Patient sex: M
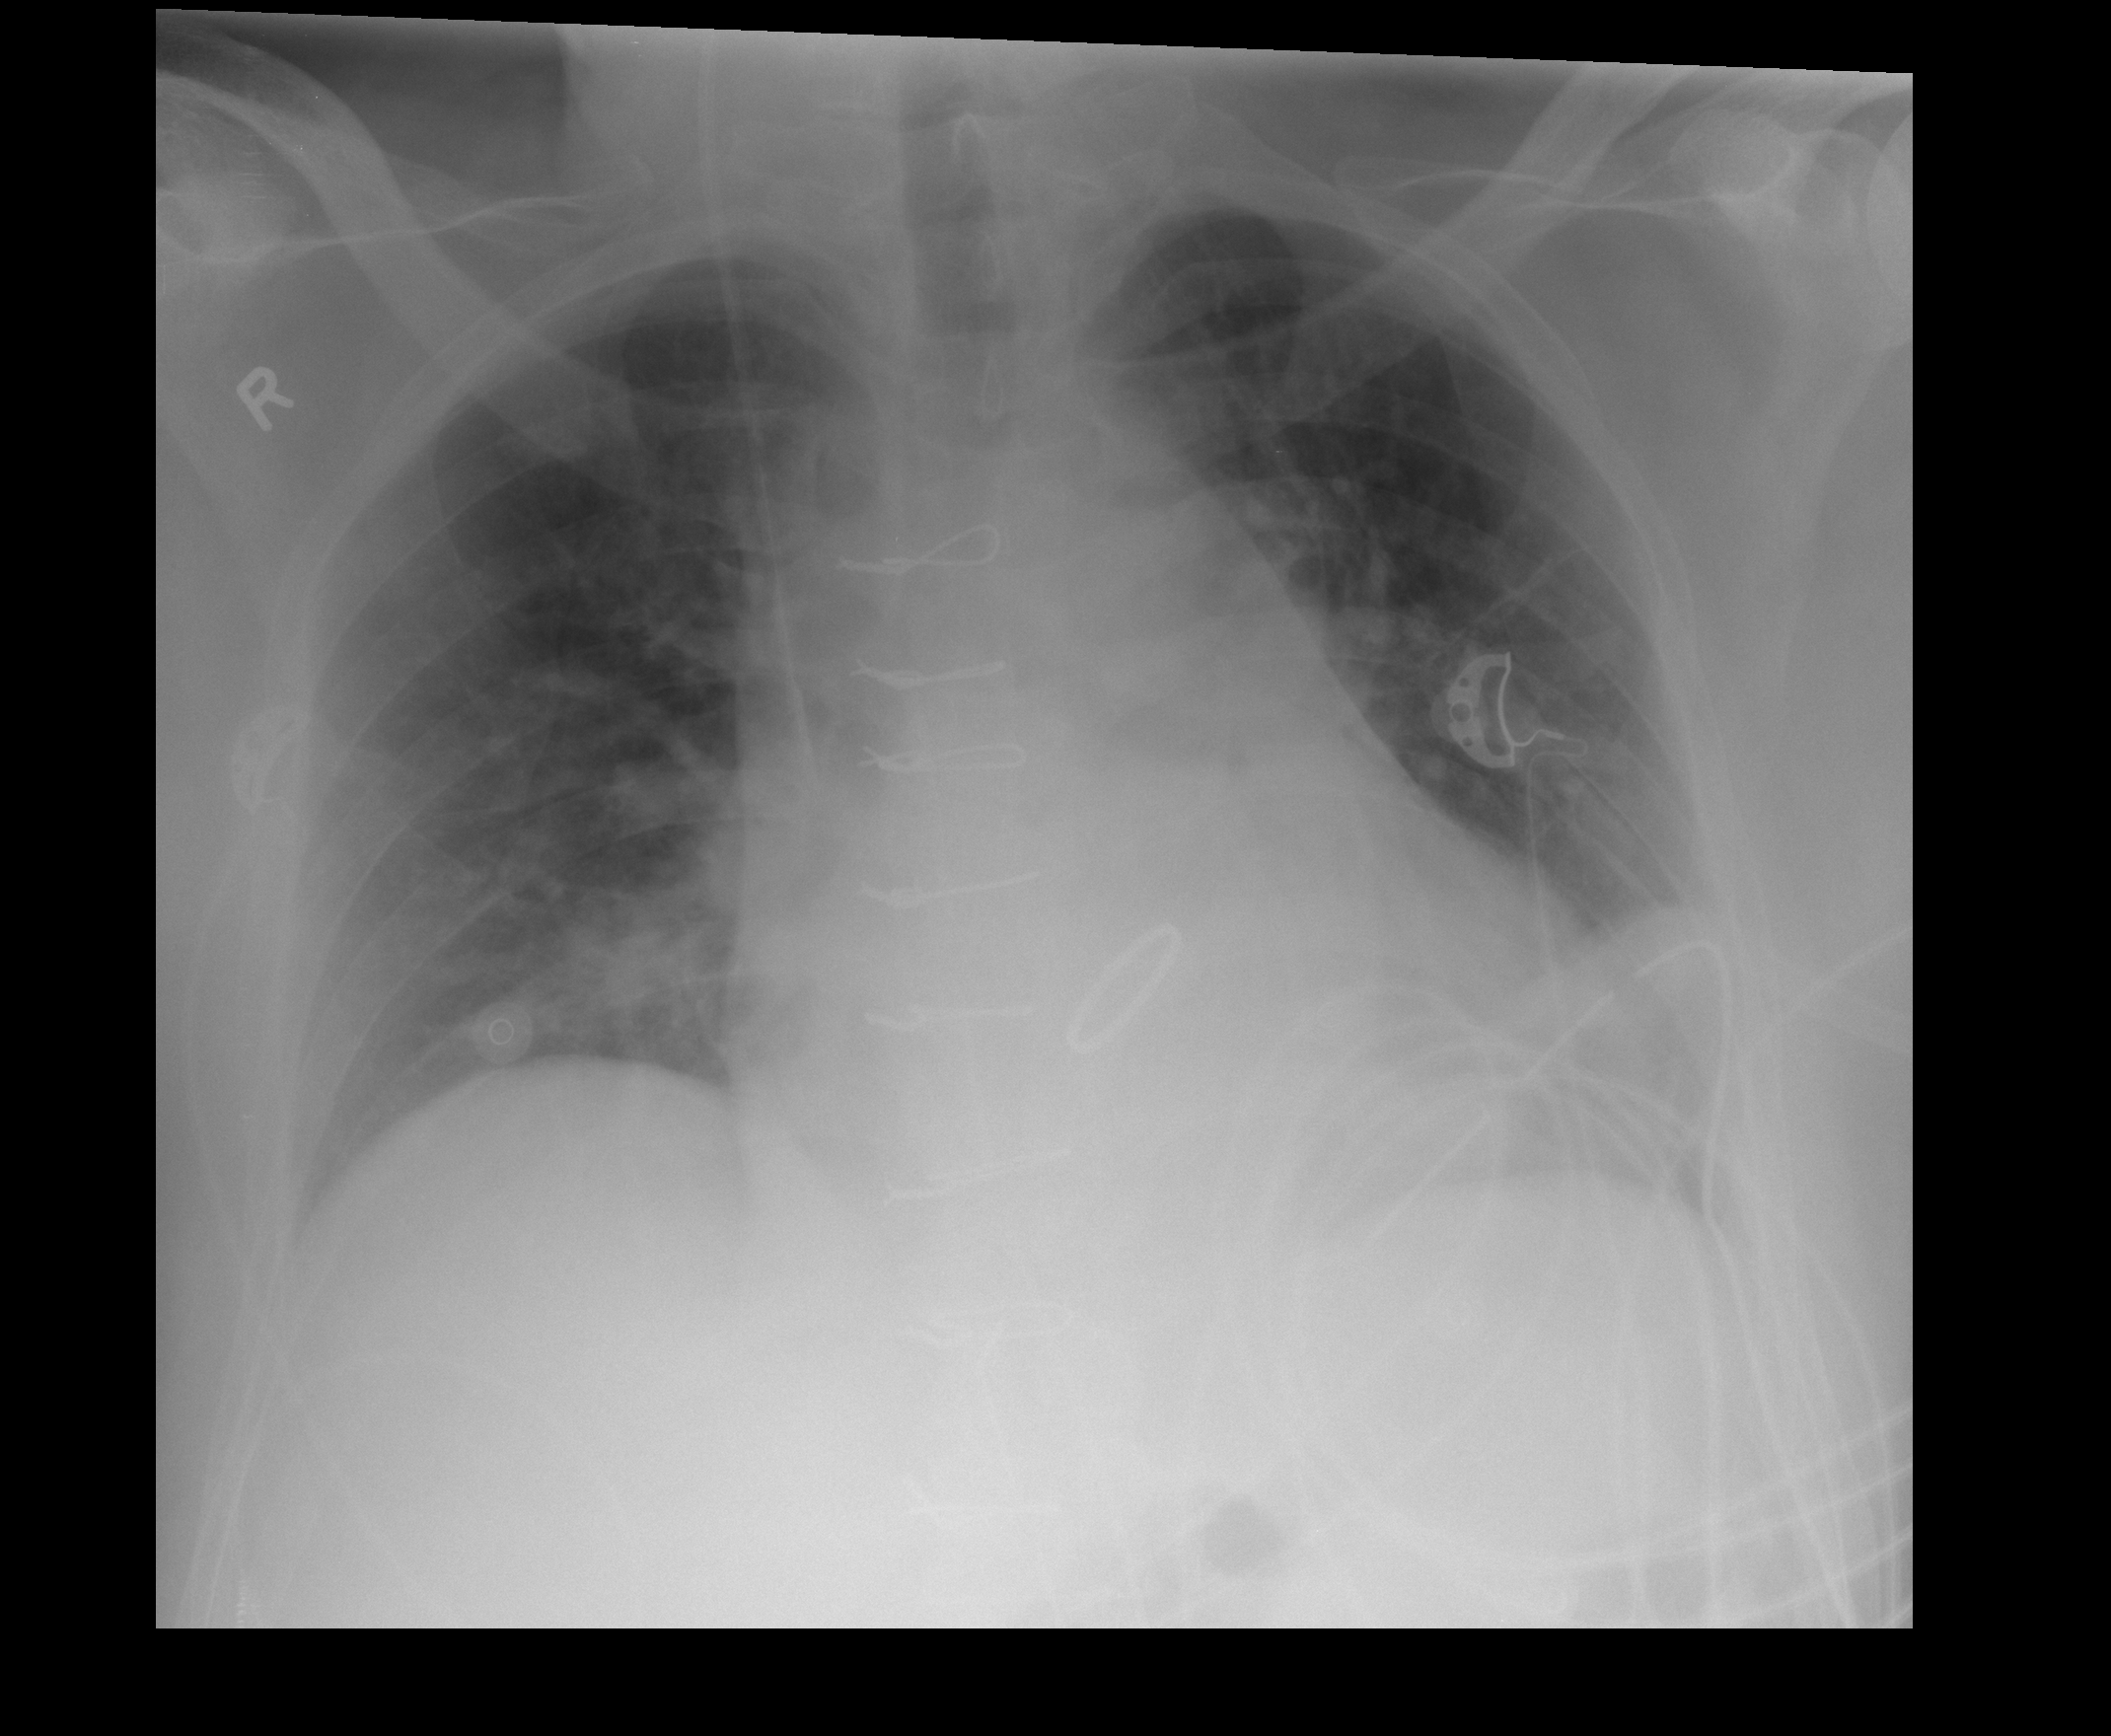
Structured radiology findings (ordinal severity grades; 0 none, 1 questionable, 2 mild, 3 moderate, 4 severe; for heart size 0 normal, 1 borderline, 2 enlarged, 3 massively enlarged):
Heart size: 2
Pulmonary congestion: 0
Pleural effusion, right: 0
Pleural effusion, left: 0
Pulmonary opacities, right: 0
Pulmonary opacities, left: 0
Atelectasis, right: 1
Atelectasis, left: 0